Question: I have used MATLAB to draw the following gain function of an antenna array, the code was as follows,
'''
Nt=8;
deltat=1;
Lt=8;
omegat=-2:0.01:2;
for j=1:length(omegat)
gainfunction(j)= (1/Nt) * exp(i*pi*deltat* omegat(j)* (Nt-1)) * (sin(pi*Lt*omegat(j))/sin(pi*Lt*omegat(j)*Nt^-1));
end
plot(omegat,abs(gainfunction))
title( 'Radiation Pattern Cartesian Plot','linewidth',30)
grid on
ylabel('|f(\Omega_r)|','linewidth',25)
xlabel('\Omega_r','linewidth',15)
'''
The image below is a radiation pattern of an antenna, i.e it shows the gain function denoted by |f(\Omega)| as function of $\Omega$ from -2 to 2.
My question is I would like to plot the following in to see how the main lobe is in degrees.
Any thoughts on how I can continue to the polar plot using MATLAB ?

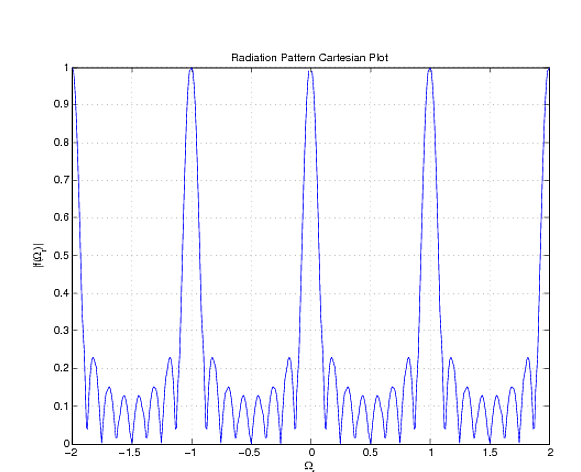
Answer: 'polar (omegat*pi/2, abs(gainfunction));'
I scaled omegat by pi/2 because I'm not sure what your convention here is. I'm assuming omegat must range from -pi to +pi and hence, I've scaled it by pi/2. Modify the scaling as you see fit.
Also, don't use 'i' or 'j' as loop counters in matlab. They're used in many places as iota or the sq root of minus one.